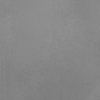
Atmospheric dust classification: dusty